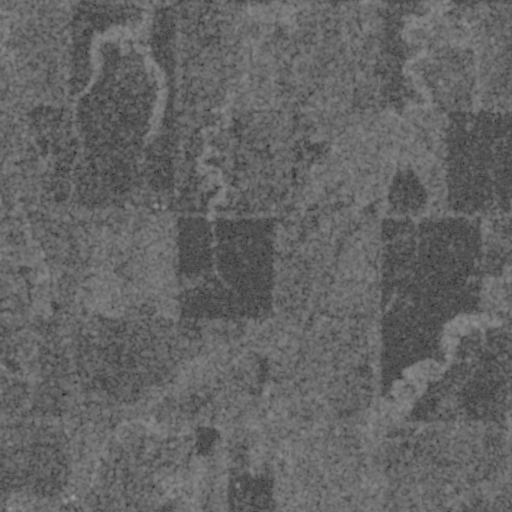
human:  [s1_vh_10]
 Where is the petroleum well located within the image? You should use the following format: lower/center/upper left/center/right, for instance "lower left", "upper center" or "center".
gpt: The petroleum well is located in the upper right of the image.
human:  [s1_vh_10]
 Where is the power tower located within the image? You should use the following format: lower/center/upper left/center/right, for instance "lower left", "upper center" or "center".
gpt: The power tower is located in the left of the image.
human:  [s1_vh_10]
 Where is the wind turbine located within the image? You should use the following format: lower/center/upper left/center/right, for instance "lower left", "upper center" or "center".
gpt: The wind turbine is located in the lower right of the image.
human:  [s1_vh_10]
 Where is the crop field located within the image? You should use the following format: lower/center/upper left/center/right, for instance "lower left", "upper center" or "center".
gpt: There is no crop field in the image.

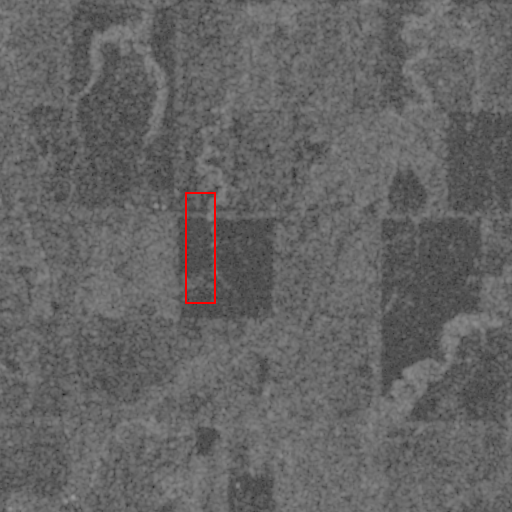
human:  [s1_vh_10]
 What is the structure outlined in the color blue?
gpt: There is no blue outline.
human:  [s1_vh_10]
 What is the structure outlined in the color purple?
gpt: There is no structure outlined in purple.